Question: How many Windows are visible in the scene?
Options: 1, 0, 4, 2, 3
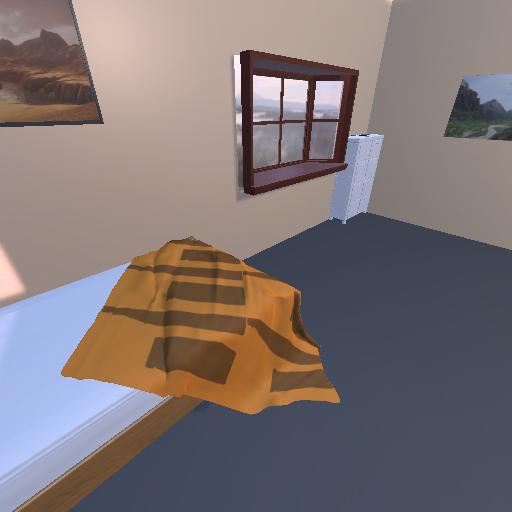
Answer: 1